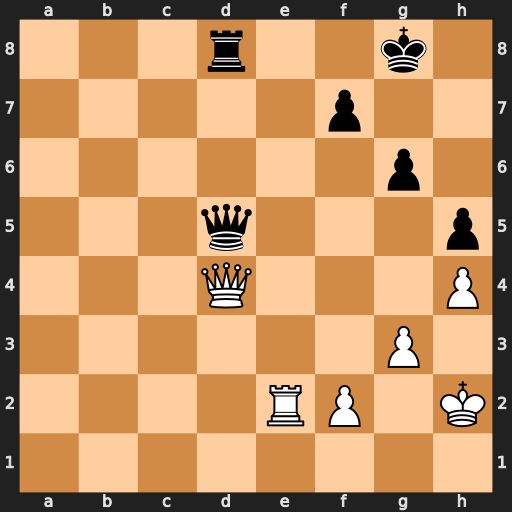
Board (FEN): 3r2k1/5p2/6p1/3q3p/3Q3P/6P1/4RP1K/8
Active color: w
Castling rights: -
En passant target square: -
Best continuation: Re8+ Rxe8 Qxd5